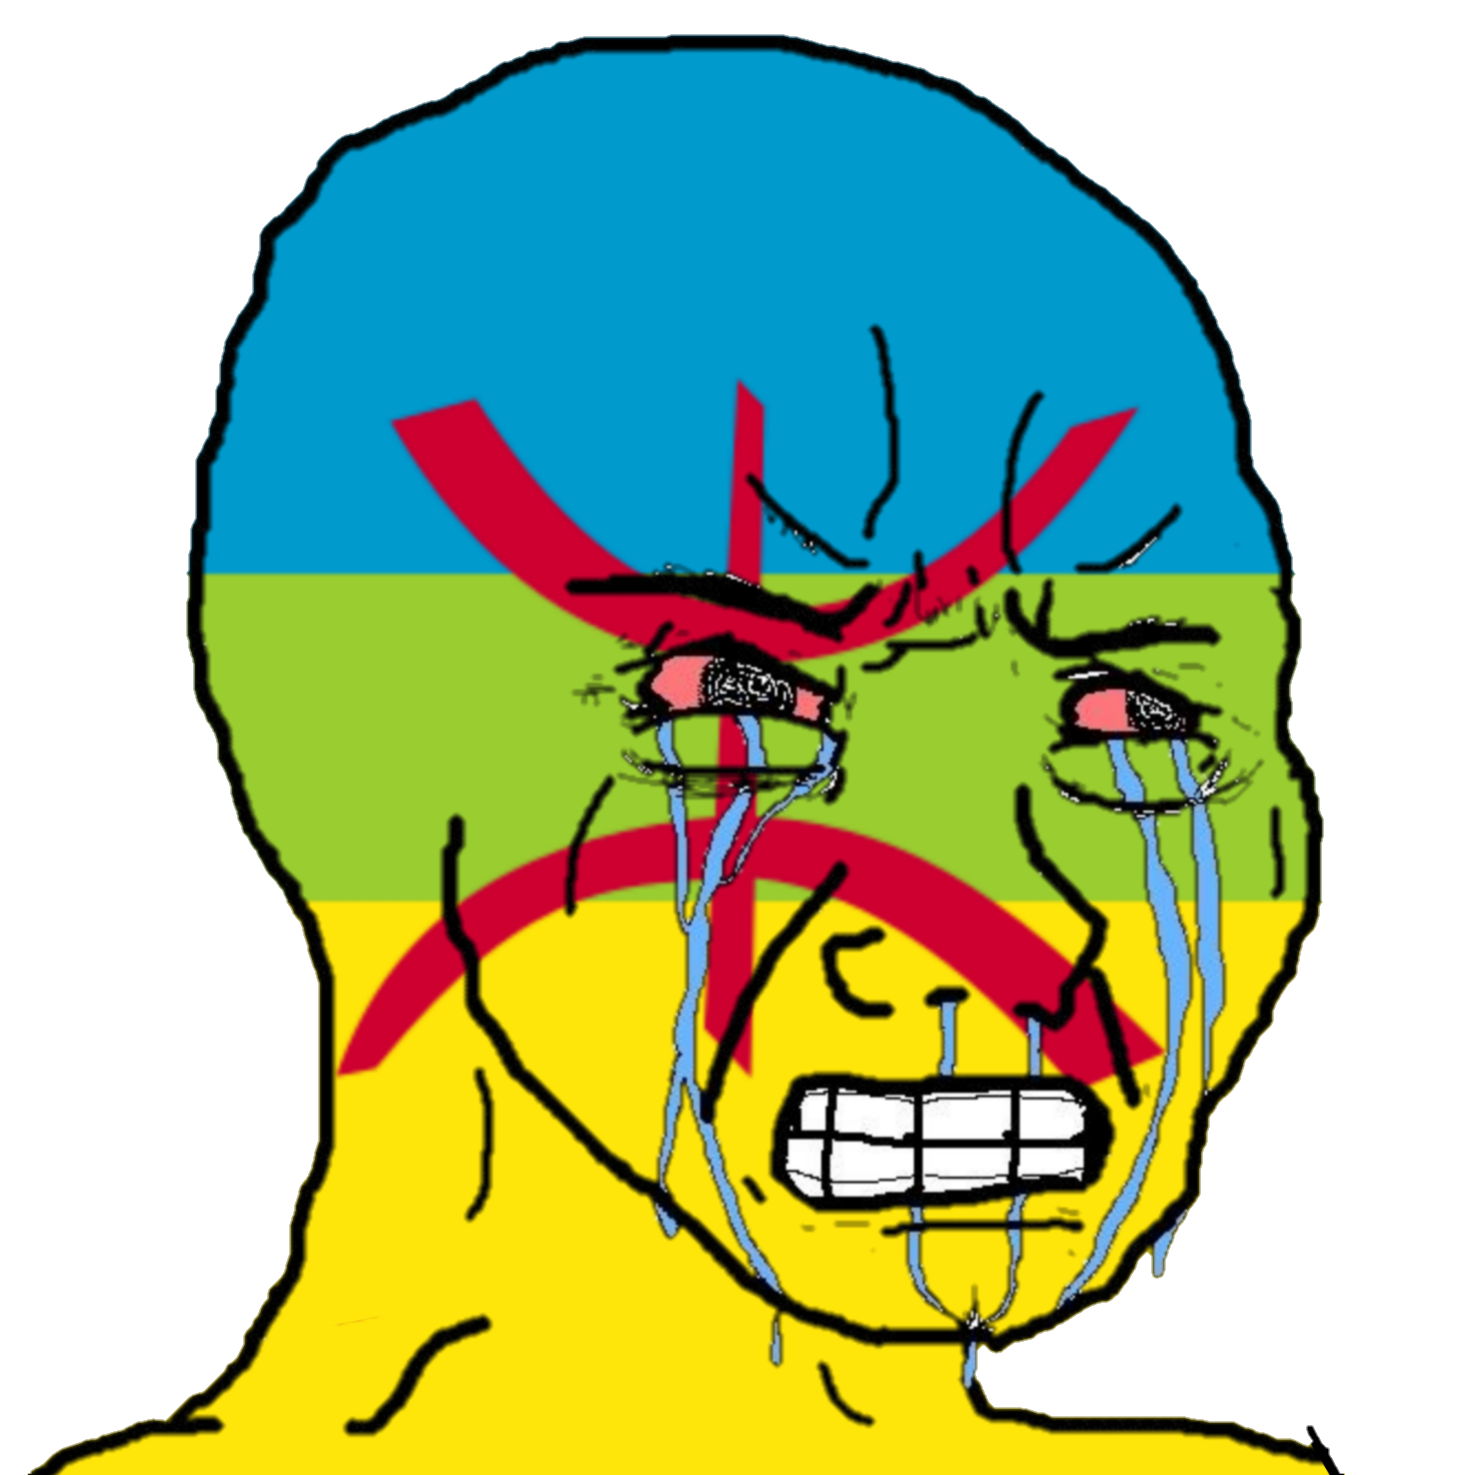
Label: 5_Crying_Wojak